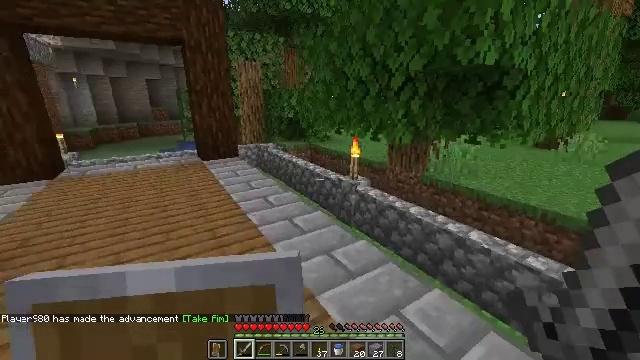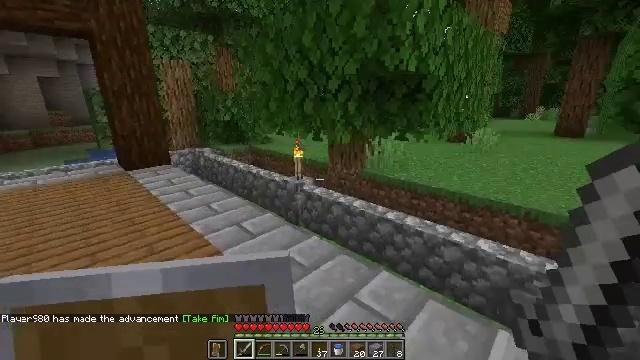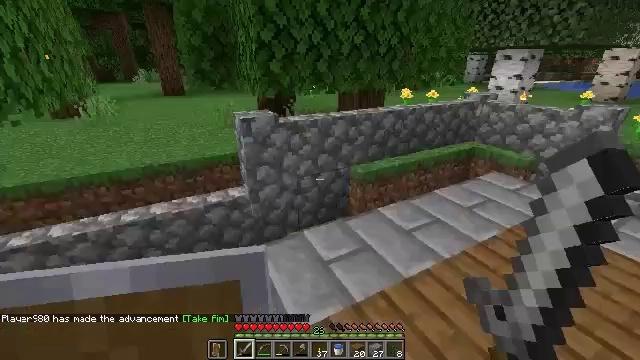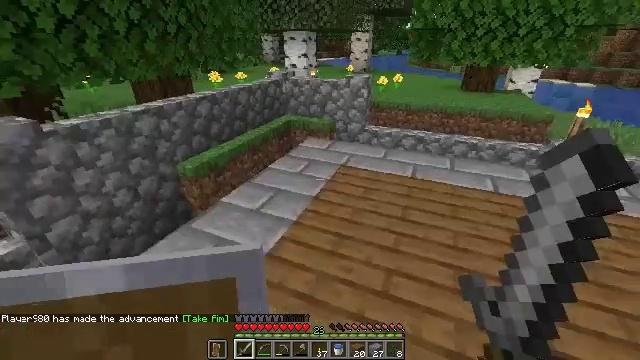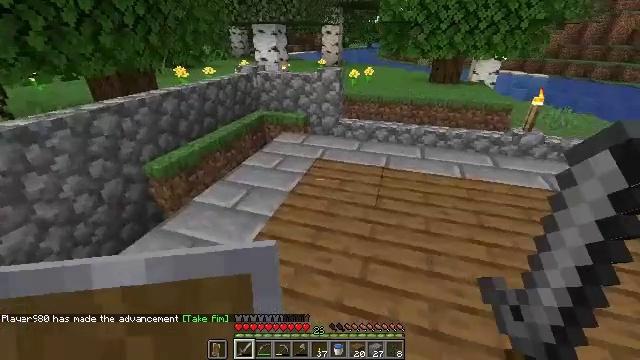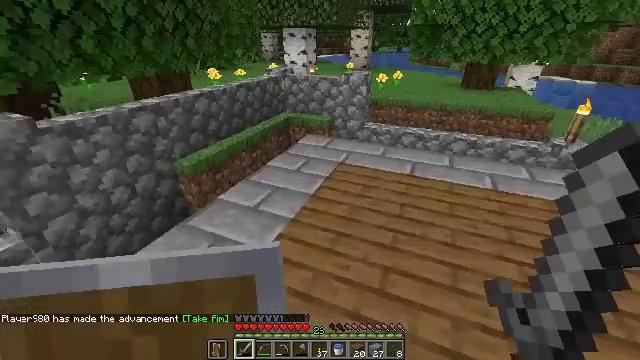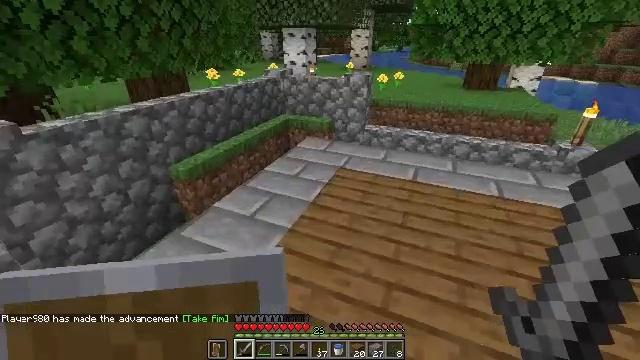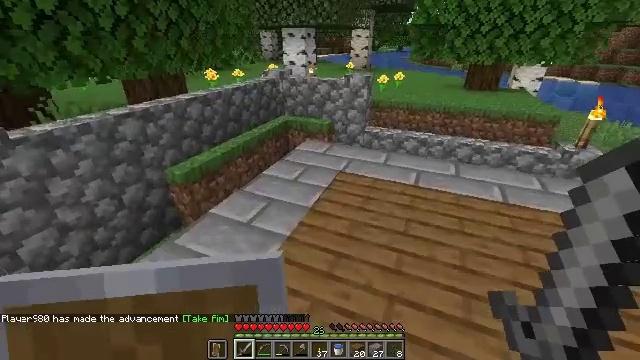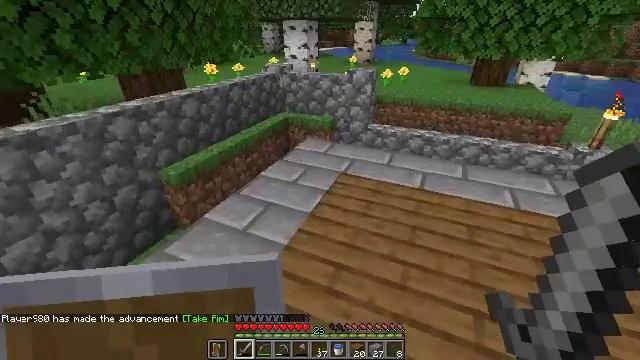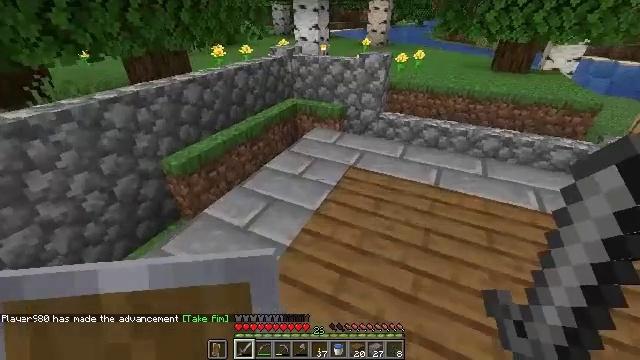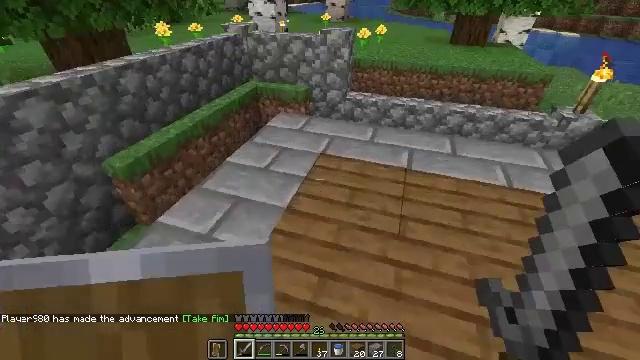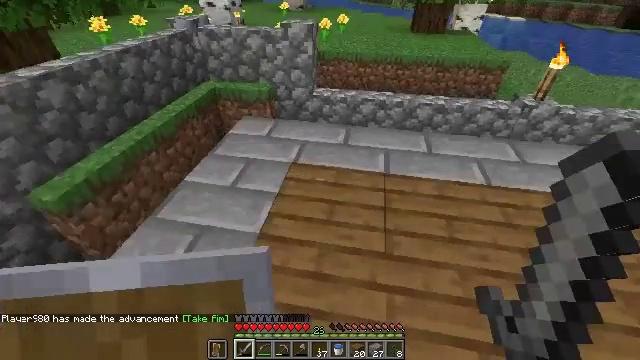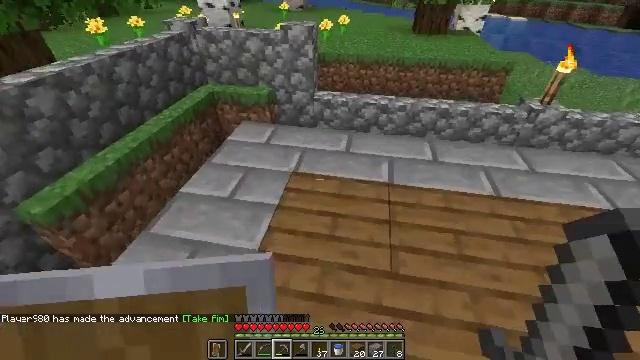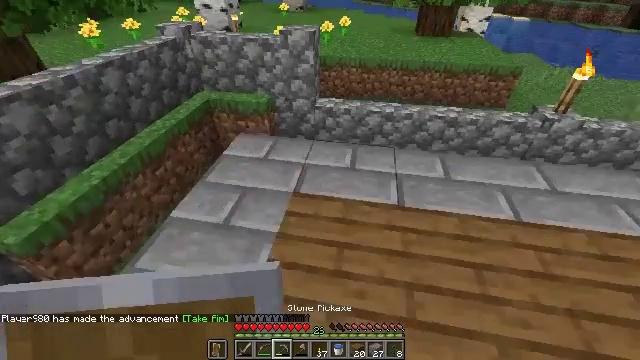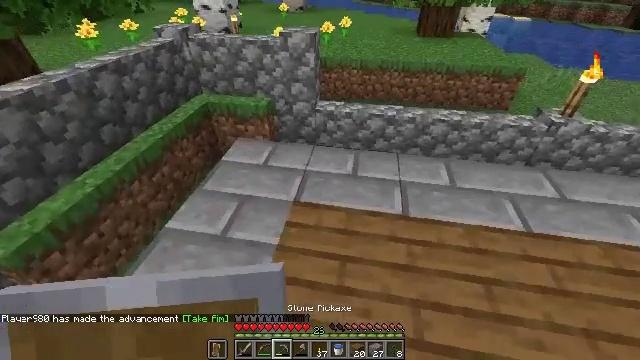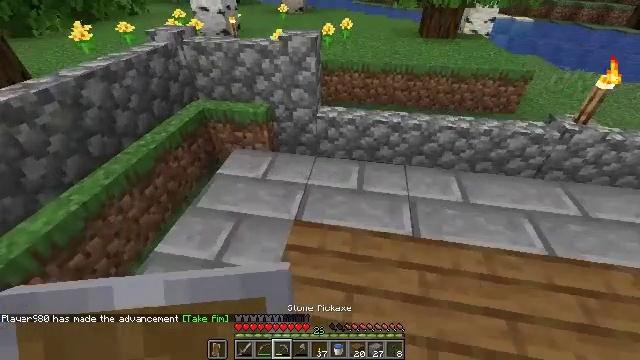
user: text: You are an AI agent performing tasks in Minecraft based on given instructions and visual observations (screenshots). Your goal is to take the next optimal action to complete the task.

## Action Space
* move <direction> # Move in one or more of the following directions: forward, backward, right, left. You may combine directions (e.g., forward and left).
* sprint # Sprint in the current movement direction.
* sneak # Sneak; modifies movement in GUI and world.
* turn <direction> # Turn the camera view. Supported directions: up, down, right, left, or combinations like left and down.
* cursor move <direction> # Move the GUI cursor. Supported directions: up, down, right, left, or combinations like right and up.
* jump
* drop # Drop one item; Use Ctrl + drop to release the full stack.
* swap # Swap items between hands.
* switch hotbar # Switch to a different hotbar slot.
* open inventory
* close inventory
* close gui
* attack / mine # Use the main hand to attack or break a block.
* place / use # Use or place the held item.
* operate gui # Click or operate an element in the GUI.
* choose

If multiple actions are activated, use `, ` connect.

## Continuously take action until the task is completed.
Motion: motion action
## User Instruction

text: Break the stone bricks to collect them.
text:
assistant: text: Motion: turn right
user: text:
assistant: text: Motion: turn right and down
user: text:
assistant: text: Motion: turn right and down
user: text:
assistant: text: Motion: turn right and down
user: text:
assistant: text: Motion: move forward, turn left
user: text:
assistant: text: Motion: move forward
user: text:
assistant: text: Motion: move forward
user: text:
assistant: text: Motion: move forward, turn down
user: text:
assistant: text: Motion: move forward, turn left and down
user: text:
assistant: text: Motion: move forward, turn right and down
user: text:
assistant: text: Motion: move forward, turn right and down
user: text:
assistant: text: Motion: move forward, switch to hotbar 3
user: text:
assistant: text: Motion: move forward, switch to hotbar 3
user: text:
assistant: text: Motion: move forward, switch to hotbar 3
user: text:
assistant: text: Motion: move forward
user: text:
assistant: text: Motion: move forward
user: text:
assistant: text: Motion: move forward, turn left and down
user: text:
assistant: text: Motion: move forward, turn left and down
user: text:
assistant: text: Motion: move forward, turn left and down, attack / mine
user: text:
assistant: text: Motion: move forward, turn left and down, attack / mine
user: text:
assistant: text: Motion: turn left and down, attack / mine
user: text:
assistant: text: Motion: attack / mine
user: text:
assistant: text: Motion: attack / mine
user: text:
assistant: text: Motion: turn down, attack / mine
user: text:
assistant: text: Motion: attack / mine
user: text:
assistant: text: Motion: attack / mine
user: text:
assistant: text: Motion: attack / mine
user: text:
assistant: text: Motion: turn left, attack / mine
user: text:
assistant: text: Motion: attack / mine
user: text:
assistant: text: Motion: attack / mine